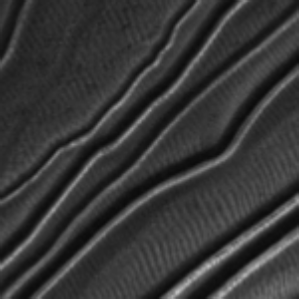
Label: frost